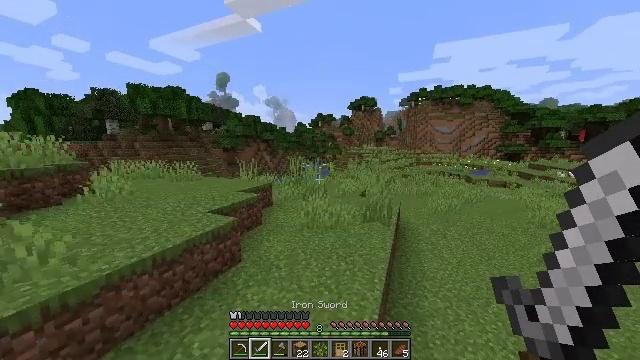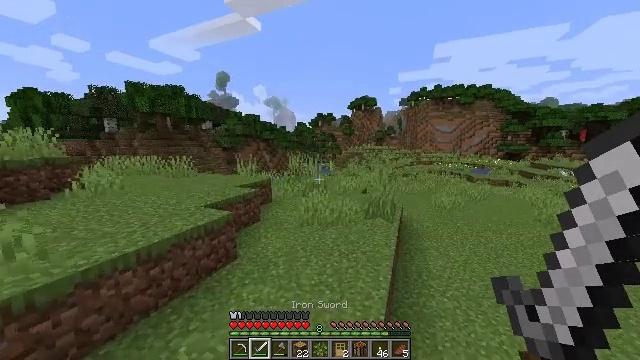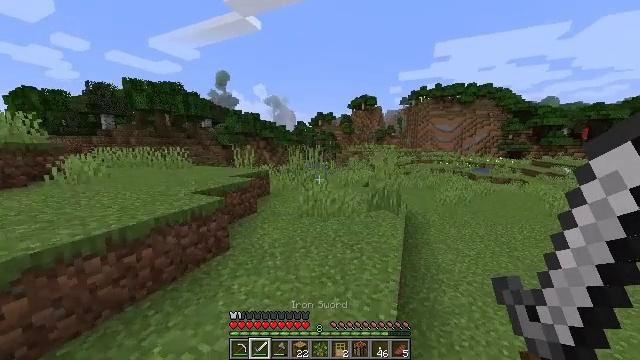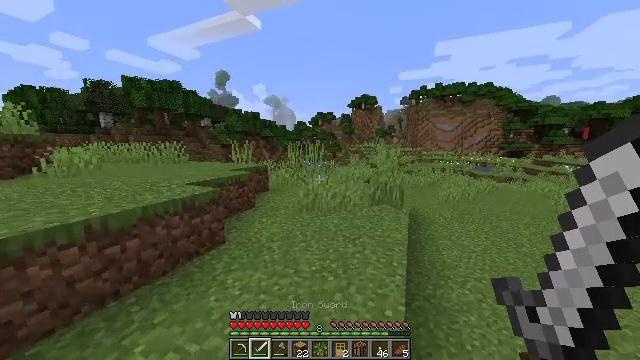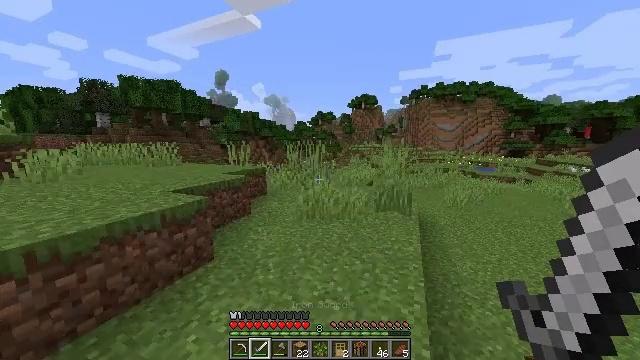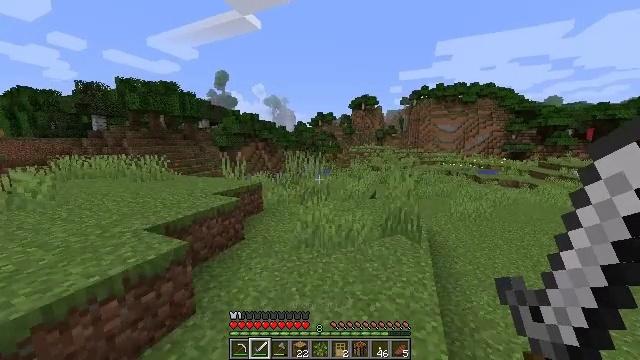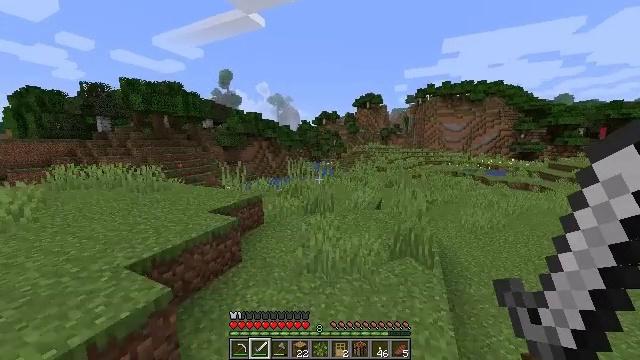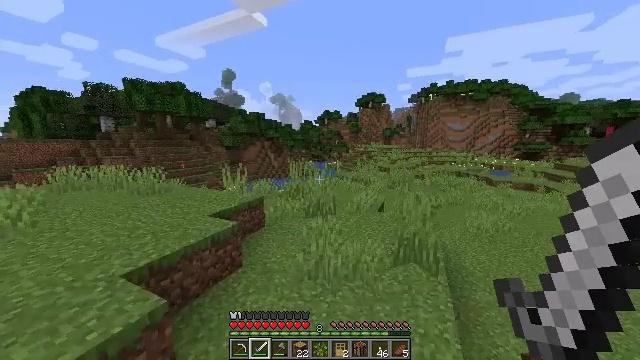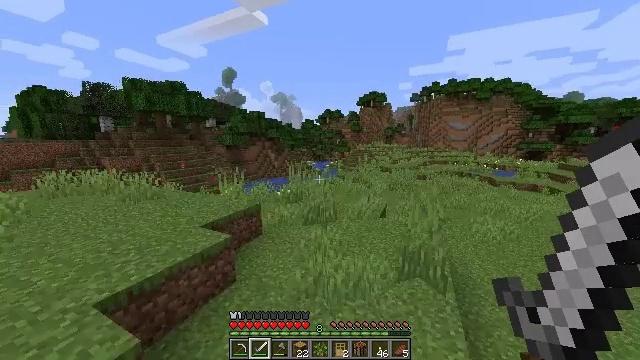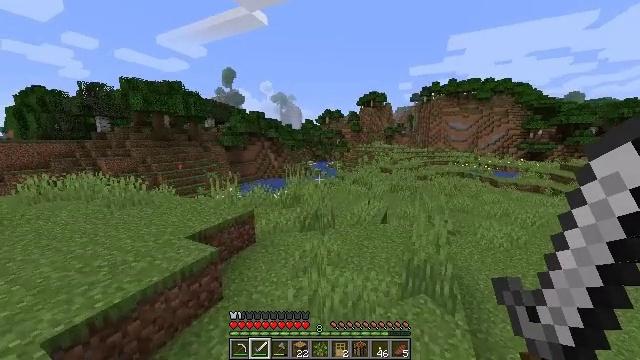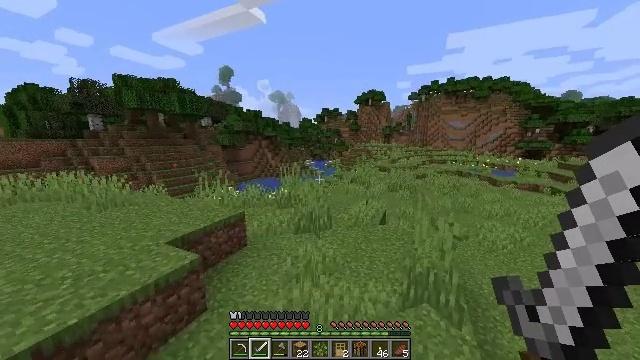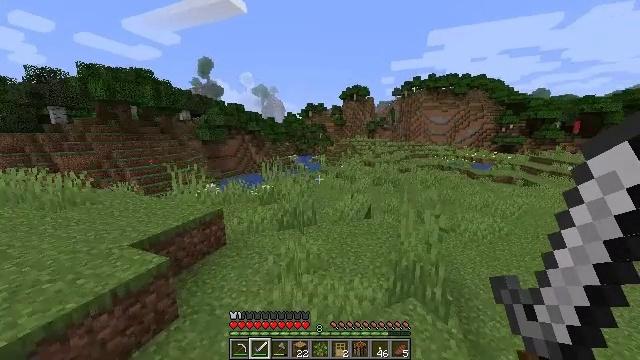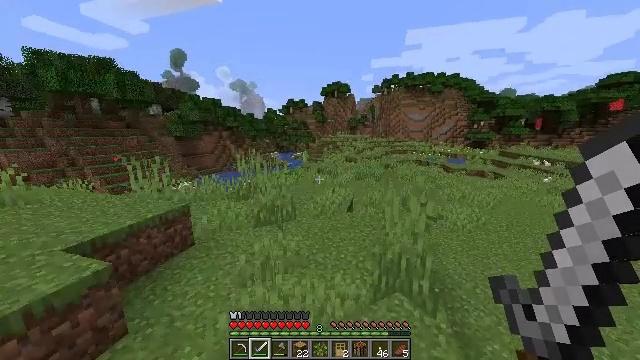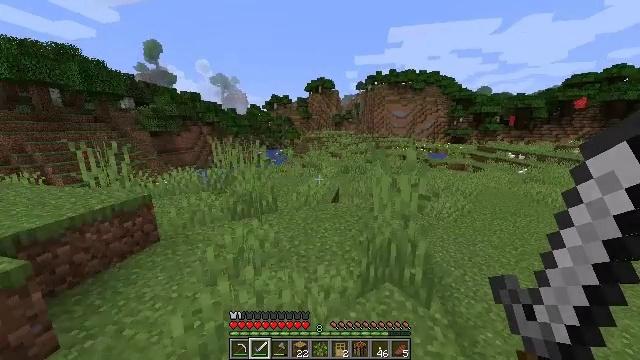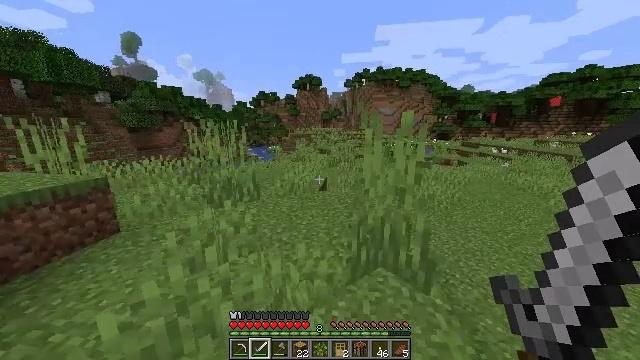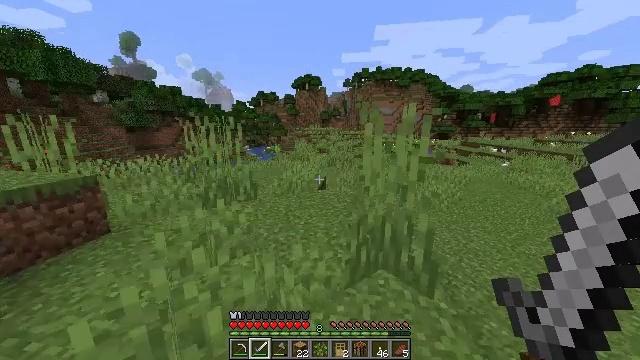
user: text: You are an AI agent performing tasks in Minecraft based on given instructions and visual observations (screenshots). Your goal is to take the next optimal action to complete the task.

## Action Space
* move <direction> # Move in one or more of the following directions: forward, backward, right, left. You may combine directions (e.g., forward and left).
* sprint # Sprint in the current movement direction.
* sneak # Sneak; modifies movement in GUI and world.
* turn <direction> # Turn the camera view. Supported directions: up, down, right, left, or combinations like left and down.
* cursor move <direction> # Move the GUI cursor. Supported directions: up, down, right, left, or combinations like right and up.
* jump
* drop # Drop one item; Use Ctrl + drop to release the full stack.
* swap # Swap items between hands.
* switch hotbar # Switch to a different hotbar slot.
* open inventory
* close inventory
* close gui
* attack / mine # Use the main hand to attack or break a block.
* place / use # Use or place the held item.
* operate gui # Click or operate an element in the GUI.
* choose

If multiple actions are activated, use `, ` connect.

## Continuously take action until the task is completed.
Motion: motion action
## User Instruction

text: Remove oak leaves from branches.
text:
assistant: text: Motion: move forward, sprint, jump
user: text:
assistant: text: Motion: move forward, sprint, jump
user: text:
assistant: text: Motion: move forward, sprint, jump
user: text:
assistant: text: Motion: move forward, sprint, jump
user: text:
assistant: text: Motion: move forward, sprint, jump
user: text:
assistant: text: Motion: move forward and move right, sprint, turn left, jump
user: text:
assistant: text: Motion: move forward and move right, sprint, jump
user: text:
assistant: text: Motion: move forward and move right, sprint, jump
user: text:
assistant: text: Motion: move forward and move right, sprint, jump
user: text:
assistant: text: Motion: move forward and move right, sprint, jump
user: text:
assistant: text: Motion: move forward and move right, sprint, turn right and down, jump
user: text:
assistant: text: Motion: move forward and move right, sprint, turn right, jump
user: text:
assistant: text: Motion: move forward and move right, sprint, turn right, jump
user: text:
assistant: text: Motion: move forward and move right, sprint, turn right, jump
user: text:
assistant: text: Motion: move forward and move right, sprint, jump
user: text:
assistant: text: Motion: move forward and move right, sprint, jump
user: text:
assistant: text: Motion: move forward and move right, sprint, jump
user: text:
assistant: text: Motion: move forward and move right, sprint, jump
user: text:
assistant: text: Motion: move forward and move right, sprint, jump
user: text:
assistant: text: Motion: move forward, sprint, jump
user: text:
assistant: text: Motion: move forward, sprint, jump
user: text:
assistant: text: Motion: move forward, sprint, jump
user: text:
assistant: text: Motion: move forward, sprint, jump
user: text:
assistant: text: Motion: move forward, sprint, jump
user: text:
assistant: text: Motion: move forward, sprint, jump
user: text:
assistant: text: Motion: move forward, sprint, jump
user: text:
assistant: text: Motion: move forward, sprint, jump
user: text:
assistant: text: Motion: move forward, sprint, jump
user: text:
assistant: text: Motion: move forward, sprint, jump
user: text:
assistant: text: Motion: move forward, sprint, jump